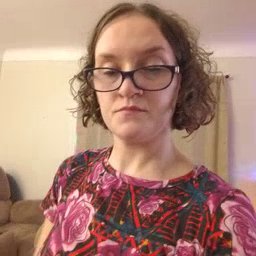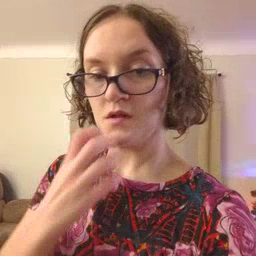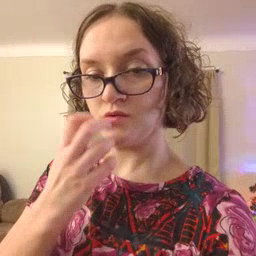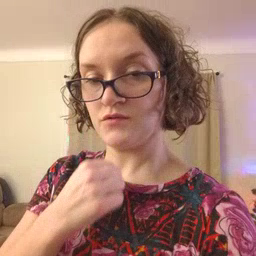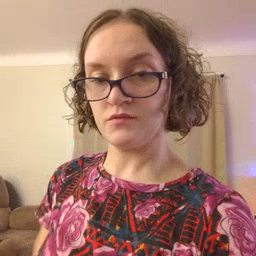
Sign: underwear